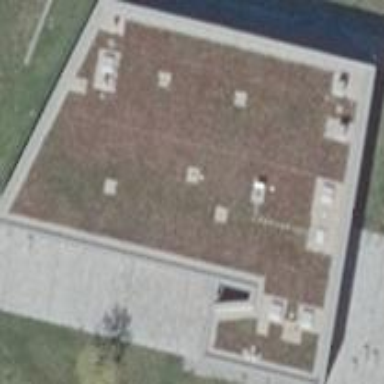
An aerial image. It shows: Grey building with flat roof made of gravel. It is conference centre.